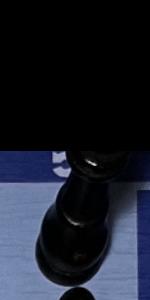
Label: King_Black